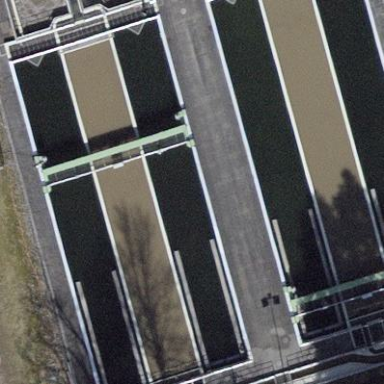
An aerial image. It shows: Image of wastewater.